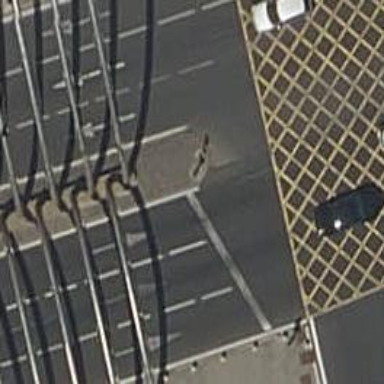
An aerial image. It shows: Road with traffic signals.